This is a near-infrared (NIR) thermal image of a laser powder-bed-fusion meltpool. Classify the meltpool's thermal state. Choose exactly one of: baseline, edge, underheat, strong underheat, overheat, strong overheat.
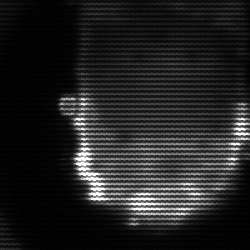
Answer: baseline